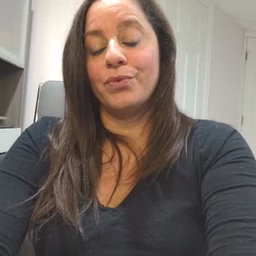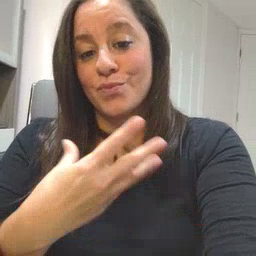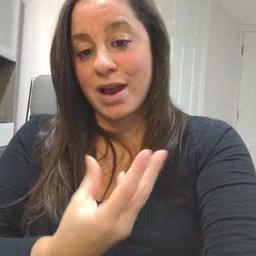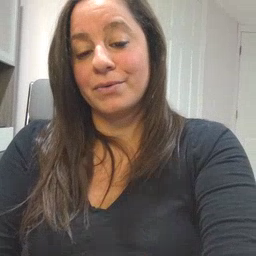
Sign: wet